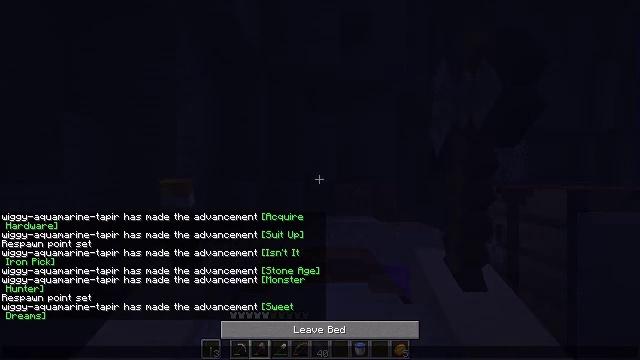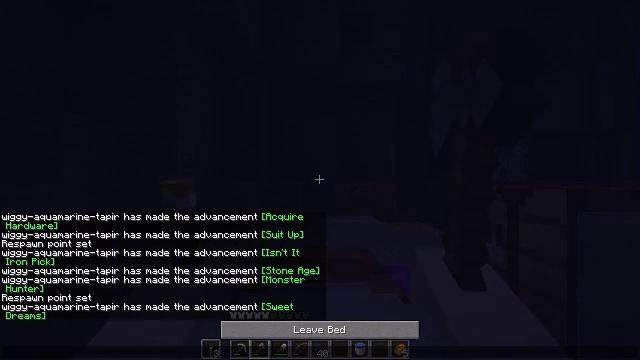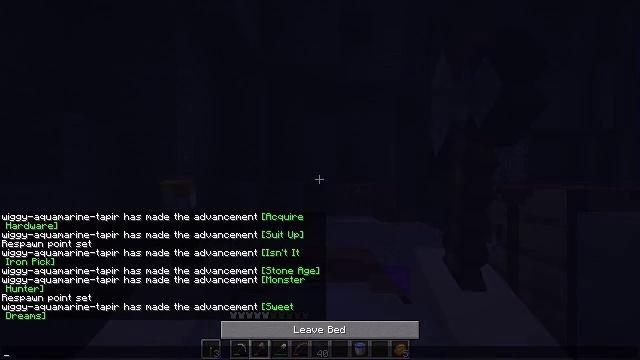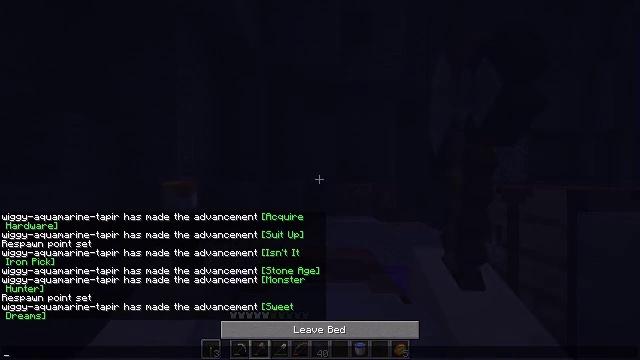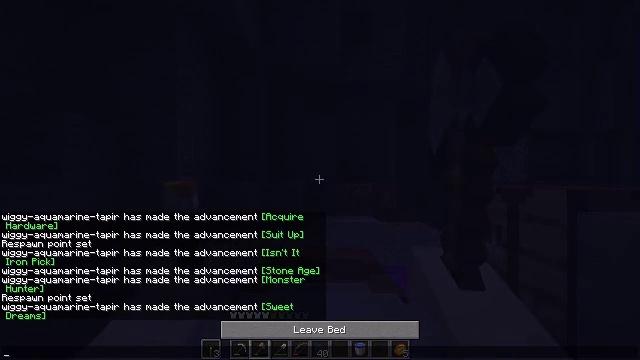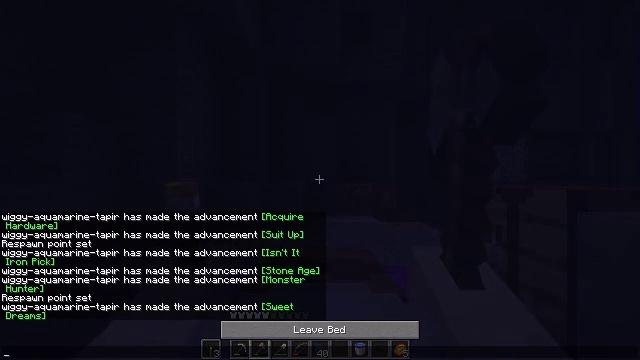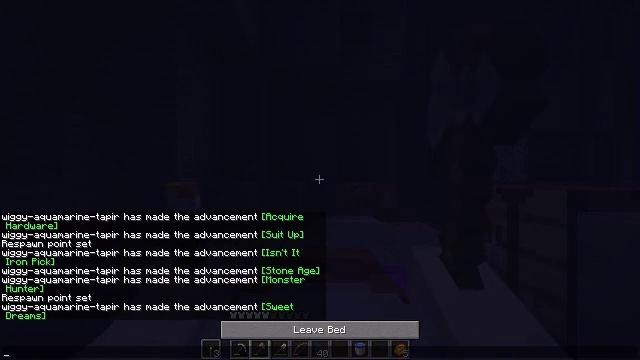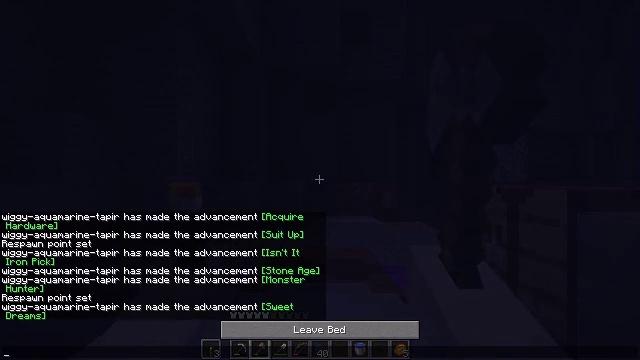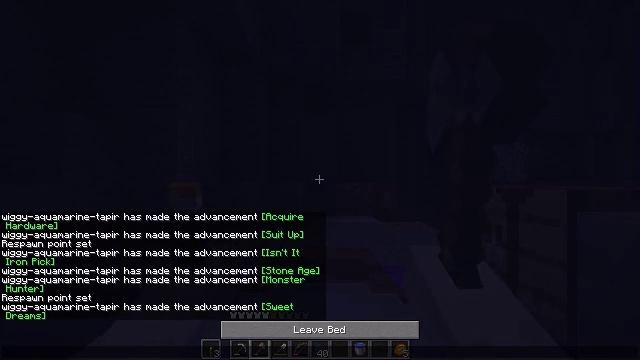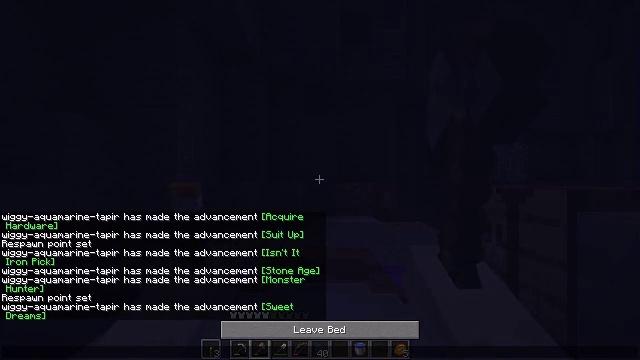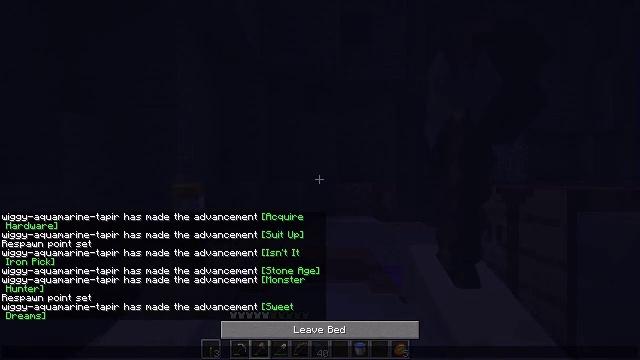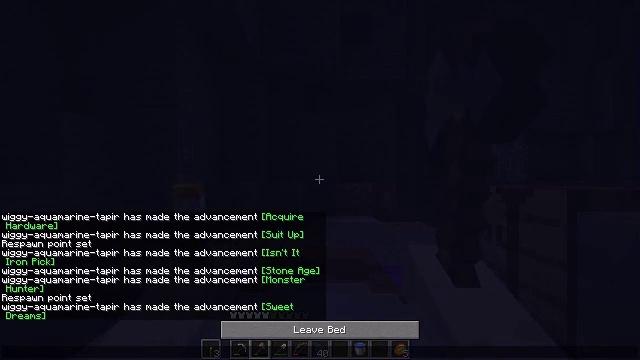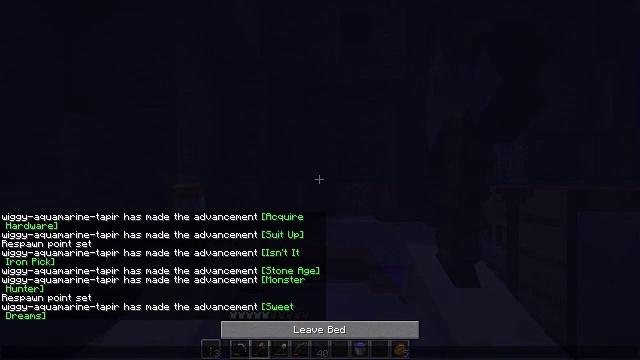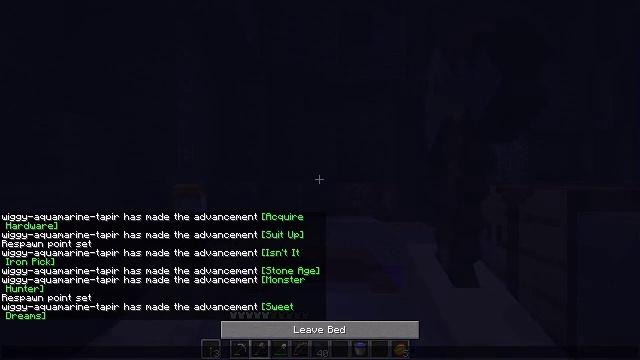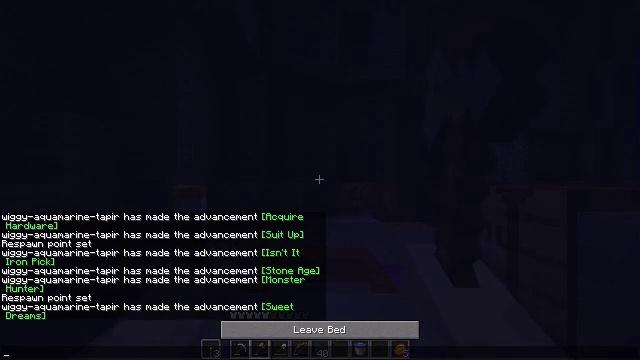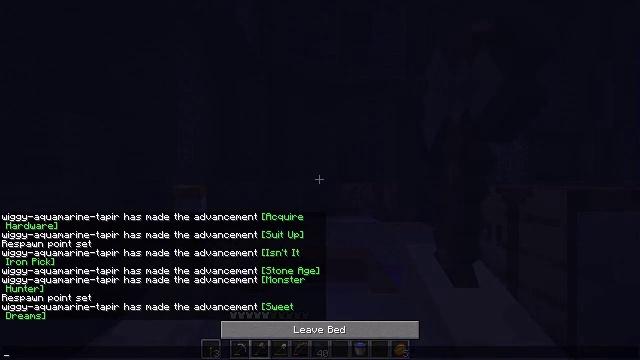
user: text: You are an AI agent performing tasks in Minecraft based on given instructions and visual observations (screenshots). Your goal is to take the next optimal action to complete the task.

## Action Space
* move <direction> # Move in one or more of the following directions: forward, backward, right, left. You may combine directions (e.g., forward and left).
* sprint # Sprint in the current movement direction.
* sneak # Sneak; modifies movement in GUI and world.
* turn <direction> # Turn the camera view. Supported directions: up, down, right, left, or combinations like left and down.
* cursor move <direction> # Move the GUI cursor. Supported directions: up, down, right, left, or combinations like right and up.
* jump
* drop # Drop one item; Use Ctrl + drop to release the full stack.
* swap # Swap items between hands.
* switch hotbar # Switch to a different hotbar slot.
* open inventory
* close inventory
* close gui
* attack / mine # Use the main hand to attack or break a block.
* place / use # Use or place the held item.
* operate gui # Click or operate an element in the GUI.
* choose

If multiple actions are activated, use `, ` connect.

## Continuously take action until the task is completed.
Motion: motion action
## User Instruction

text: Remove oak leaves from branches.
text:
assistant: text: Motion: no_op
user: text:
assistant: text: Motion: no_op
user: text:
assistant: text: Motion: no_op
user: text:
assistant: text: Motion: no_op
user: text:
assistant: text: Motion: no_op
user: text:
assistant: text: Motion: no_op
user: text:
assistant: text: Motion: no_op
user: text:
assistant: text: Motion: no_op
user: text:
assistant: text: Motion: no_op
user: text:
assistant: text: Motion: no_op
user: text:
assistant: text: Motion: no_op
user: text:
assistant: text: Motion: no_op
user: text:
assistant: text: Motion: no_op
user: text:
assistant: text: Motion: no_op
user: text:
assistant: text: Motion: no_op
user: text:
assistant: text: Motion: no_op
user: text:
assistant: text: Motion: no_op
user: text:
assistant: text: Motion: no_op
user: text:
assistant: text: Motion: no_op
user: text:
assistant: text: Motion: no_op
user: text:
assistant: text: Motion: no_op
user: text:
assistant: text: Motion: no_op
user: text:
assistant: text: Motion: no_op
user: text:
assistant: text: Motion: no_op
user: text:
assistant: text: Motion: no_op
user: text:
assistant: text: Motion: no_op
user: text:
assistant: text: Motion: no_op
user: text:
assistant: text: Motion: no_op
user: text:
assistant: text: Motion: no_op
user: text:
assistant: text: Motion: no_op